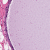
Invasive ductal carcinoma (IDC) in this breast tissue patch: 0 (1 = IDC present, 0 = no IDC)